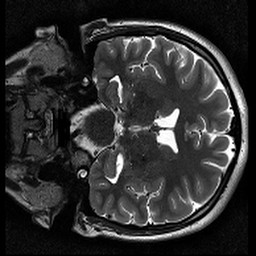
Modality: T2w
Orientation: coronal